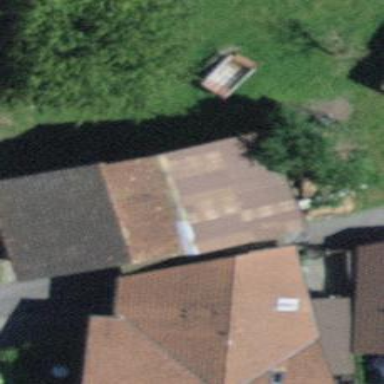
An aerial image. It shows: Barn.